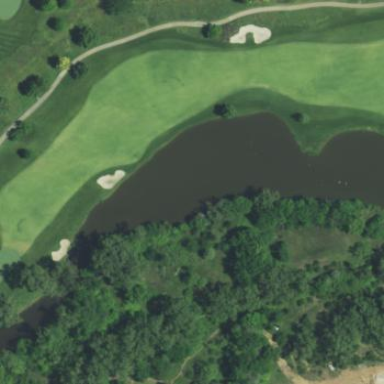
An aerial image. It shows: Golf rough area.